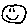
Label: smiley face